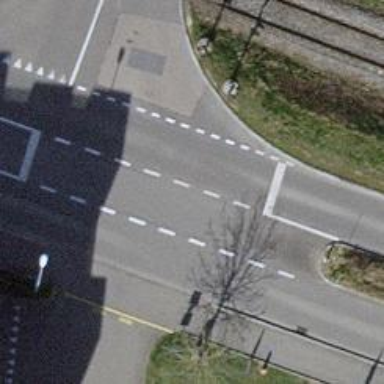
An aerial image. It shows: Tertiary road with asphalt surface. There is shared lane for cyclists on the left side of the road.